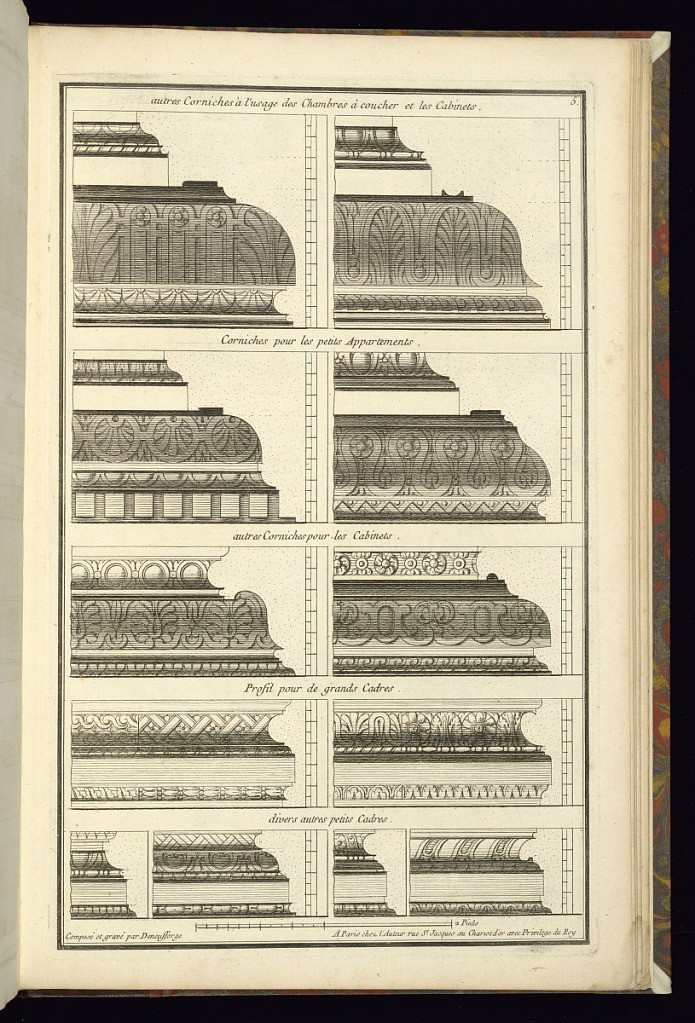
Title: Autres Corniches à l'usage des Chambres à coucher et les Cabinets
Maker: Jean-François de Neufforge, Flemish, 1714–1791
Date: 1768
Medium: Engraving on paper
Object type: Print
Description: Designs for cornices and frames decorated with ornament motifs including rosettes, lamb tongue, palm leaf, bead and bar course, ribbon twist, garland, lozenge, wave pattern, and acanthus leaves. The plate is signed and numbered.